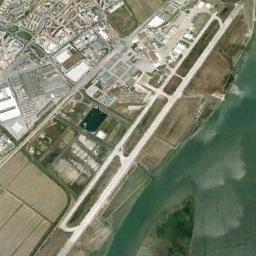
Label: airport